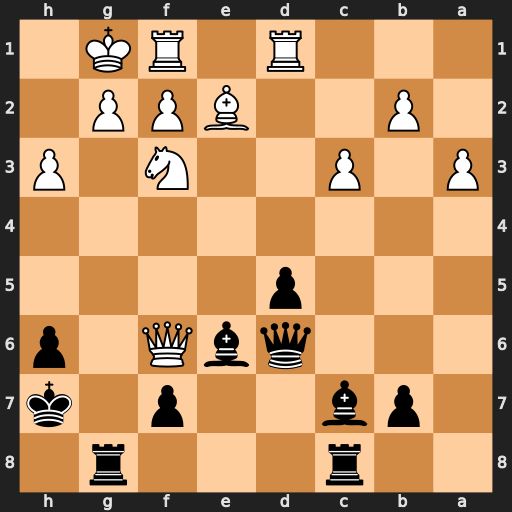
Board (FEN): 2r3r1/1pb2p1k/3qbQ1p/3p4/8/P1P2N1P/1P2BPP1/3R1RK1
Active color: b
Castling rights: -
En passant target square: -
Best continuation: Rxg2+ Kxg2 Bxh3+ Kxh3 Qxf6